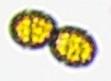
Label: Margalefidinium